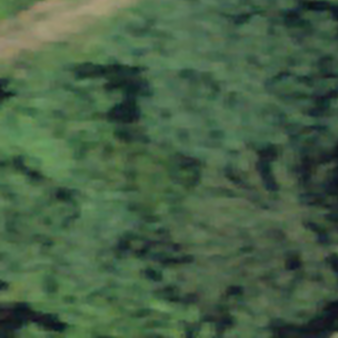
Label: other